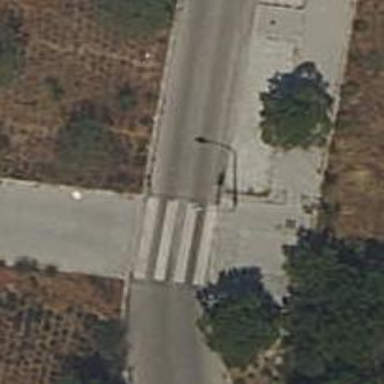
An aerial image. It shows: Uncontrolled zebra crossing on the road.